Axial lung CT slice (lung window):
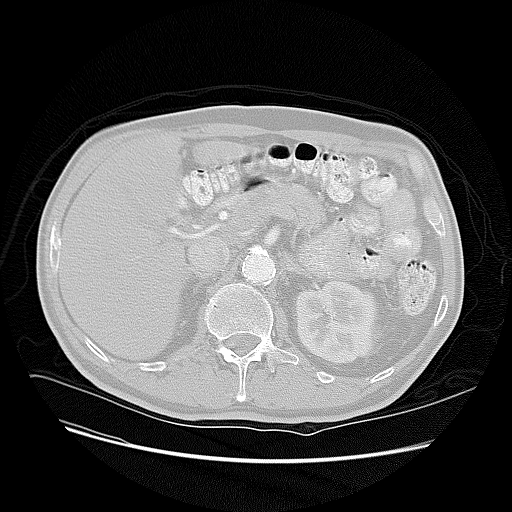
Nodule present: no